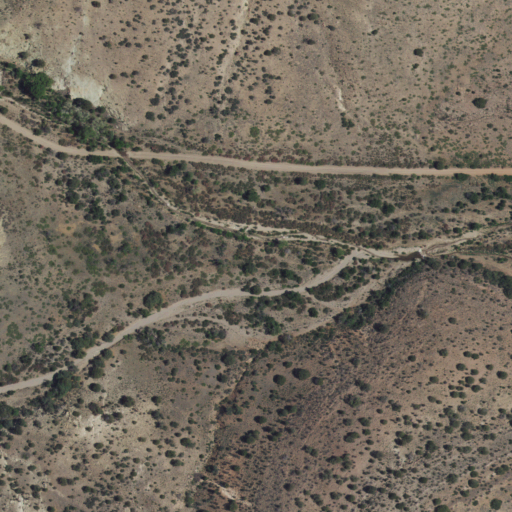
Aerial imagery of valley in New Mexico named Boone Canyon containing shrub, grassland, and evergreen forest